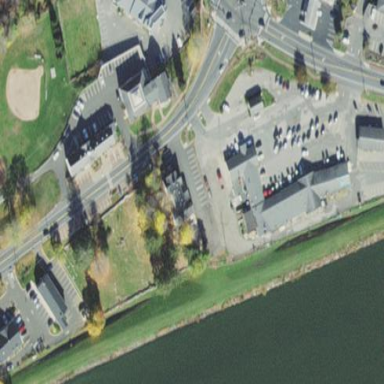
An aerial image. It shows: Retail building.